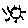
Label: sun